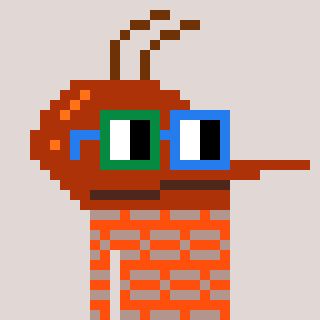
a pixel art character with square green and blue glasses, a mosquito-shaped head and a orange-colored body on a warm background